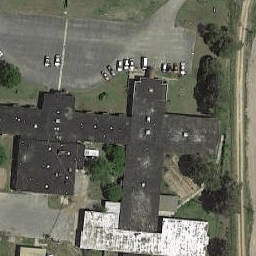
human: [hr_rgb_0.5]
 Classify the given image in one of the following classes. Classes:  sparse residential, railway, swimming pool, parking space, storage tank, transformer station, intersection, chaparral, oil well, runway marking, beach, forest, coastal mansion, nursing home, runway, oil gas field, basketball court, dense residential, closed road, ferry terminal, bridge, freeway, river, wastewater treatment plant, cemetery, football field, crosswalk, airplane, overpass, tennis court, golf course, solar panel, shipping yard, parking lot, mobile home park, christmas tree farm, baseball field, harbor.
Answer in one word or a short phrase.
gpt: nursing home